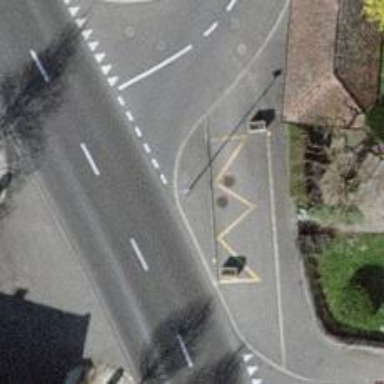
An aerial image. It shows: Bus stop with designated public transport stop position.